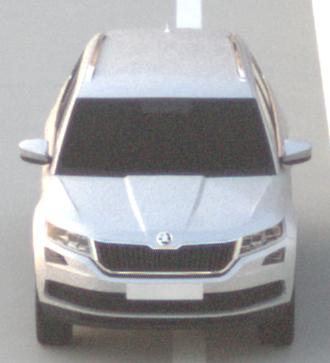
Make: Skoda
Model: Kodiaq 1.4 TSI
Detailed model: Kodiaq
Model produced from: 2017/03
Model produced until: 2018/05
Doors: 5
Color: white
Road condition: dry road
Daytime: dawn
Contrast: low contrast